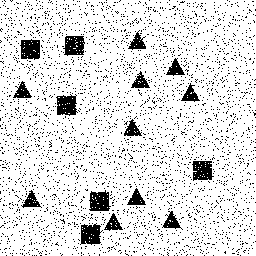
Squares: 6
Triangles: 10
Stars: 0
Total shapes: 16